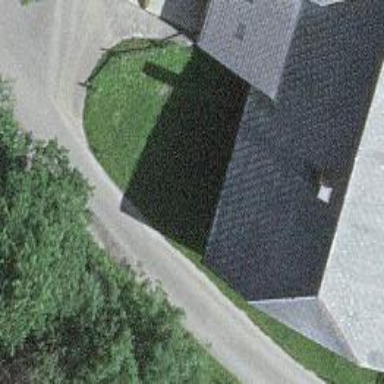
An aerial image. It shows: Driveway with excellent grade track.